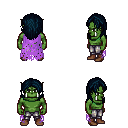
a pixel art fantasy rpg character, male body template, orc, green skin, maroon tattered cape, metal pants, raven long hairstyle, brown shoes, four views (front, back, left, right), 2x2 character sprite sheet, small pixel art, hard edges, no anti-aliasing